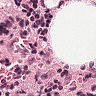
Metastatic tissue present: no